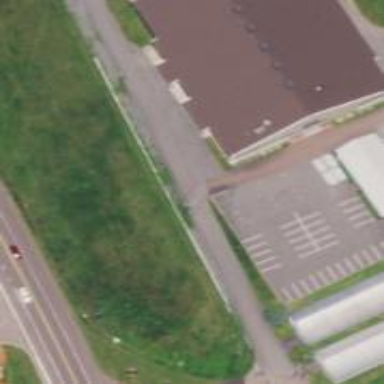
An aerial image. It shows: Conference center building.